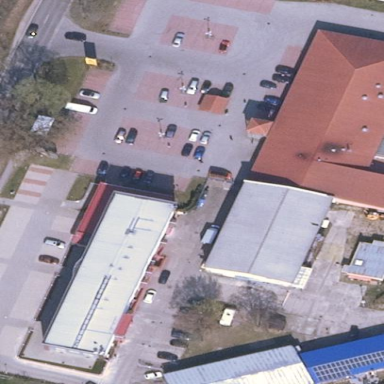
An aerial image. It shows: Hotel building.